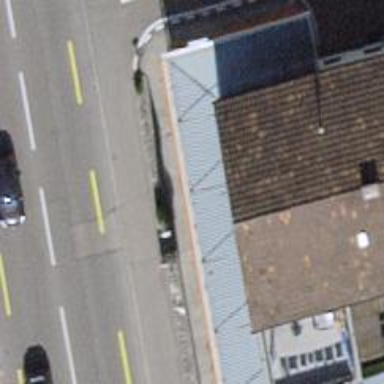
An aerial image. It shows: Fuel station.